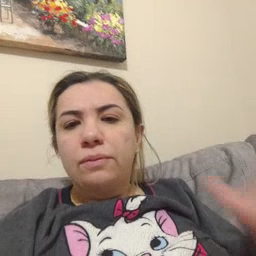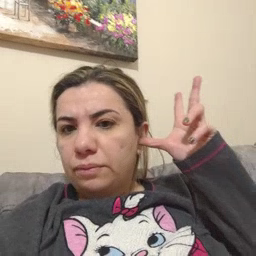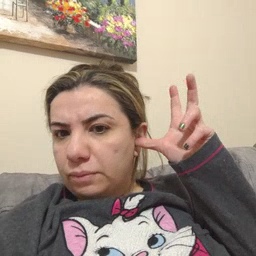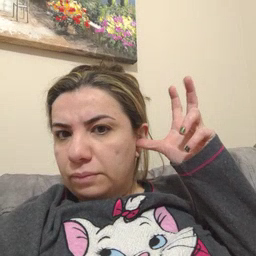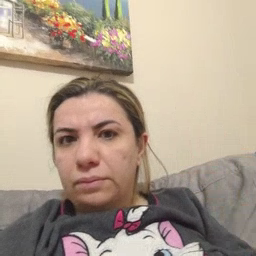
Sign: hear